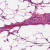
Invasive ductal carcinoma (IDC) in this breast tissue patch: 0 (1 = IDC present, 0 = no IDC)